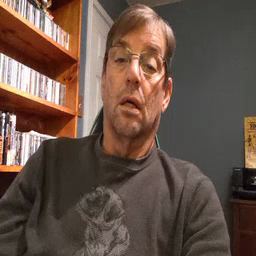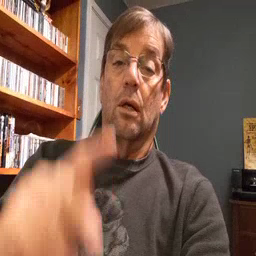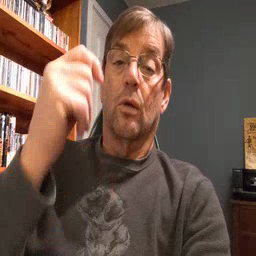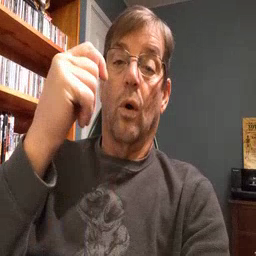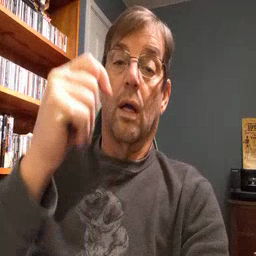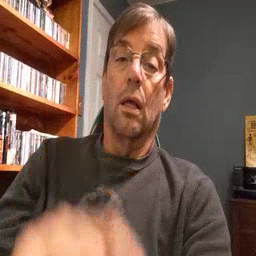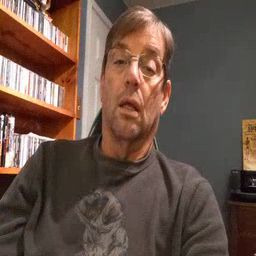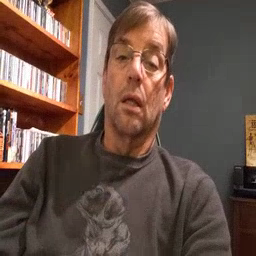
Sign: toy